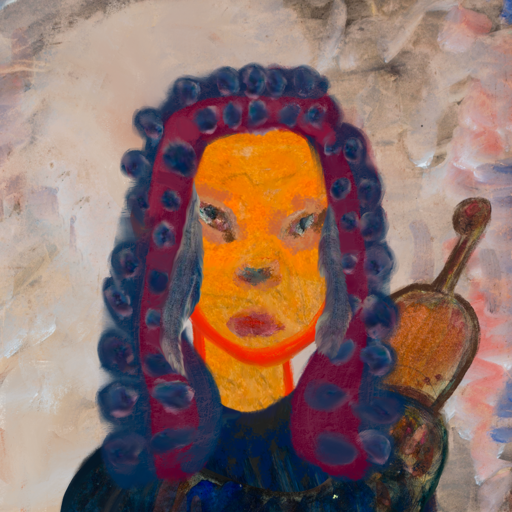
Background: Roy_Bahadur, Head And Neck Front: Sisters, Face Front: Boggyland, Bust: Pipe, Hair Front: Hill_Girl, Head Accessory: Blank, Second Necklace: Blank, Necklace: Blank, Baby: Blank